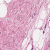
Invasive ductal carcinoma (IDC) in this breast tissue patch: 0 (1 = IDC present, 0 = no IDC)